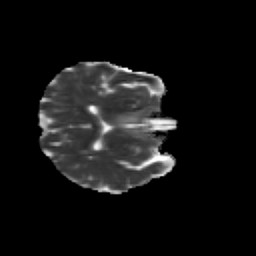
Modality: MD
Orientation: axial
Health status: healthy
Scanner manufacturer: siemens
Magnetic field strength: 3 T
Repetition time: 7.6 s
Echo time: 0.092 s